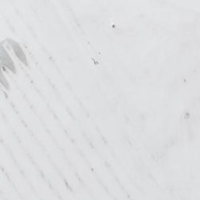
EUNIS habitat code: 49
Species observed at this site:
Pyrrhocorax graculus
Saxifraga oppositifolia